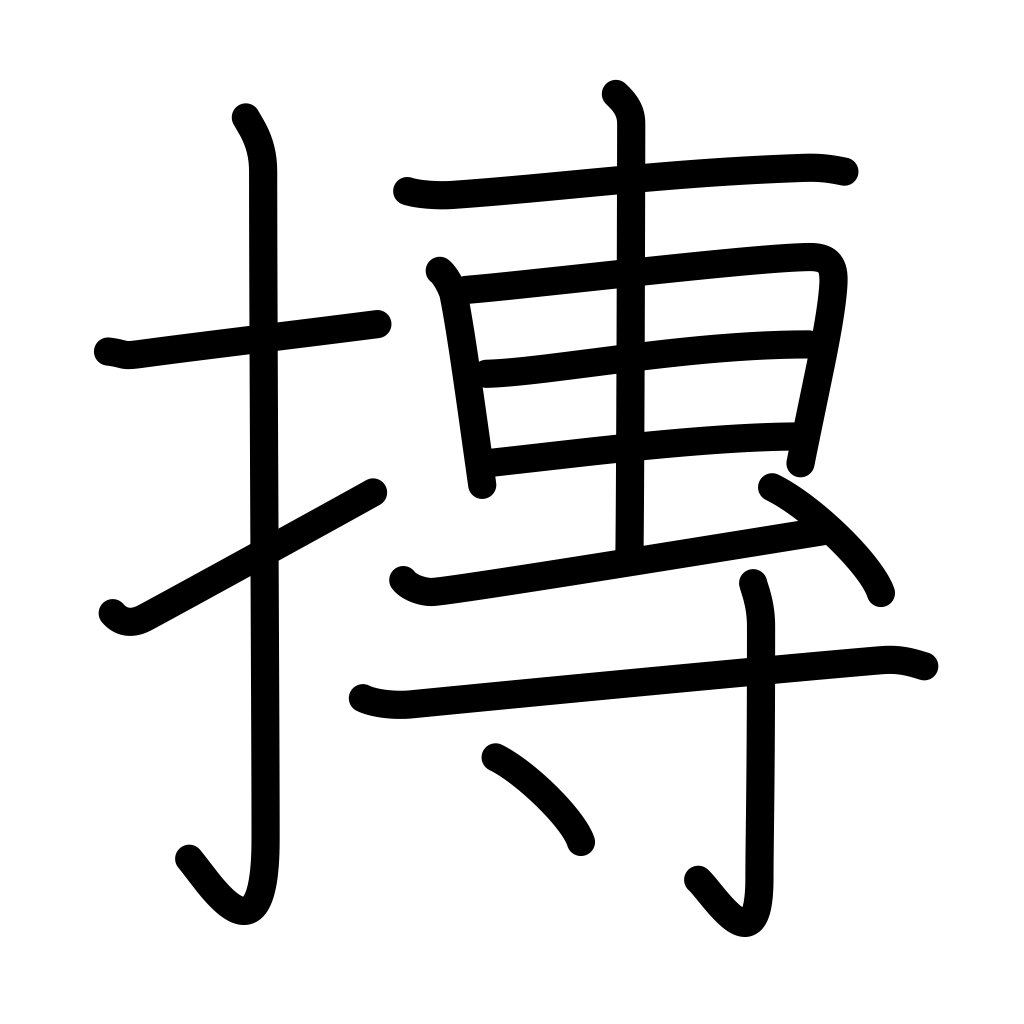
Meaning: roll into a ball, slap